Question: Consider 2 views; the opaque (gray) one covers the one with graphics. I want to get an effect, such as if a erazer was sliding along a path with a certain speed, and erazing opaque color into transparent, uncovering the underlaying graphics view (see image).
The only approach i could come up with, is to have considerably many small views instead of the opaque view, and animate aplhas of those. But this seems dumb and heavy solution.
I never had any sserious experience with CoreGraphics nor with CoreAnimation, and reading docs on those can be confusing for a noob. So im asking if someone could give me a nudge, what to read and where to dig. Any help is appreciated.

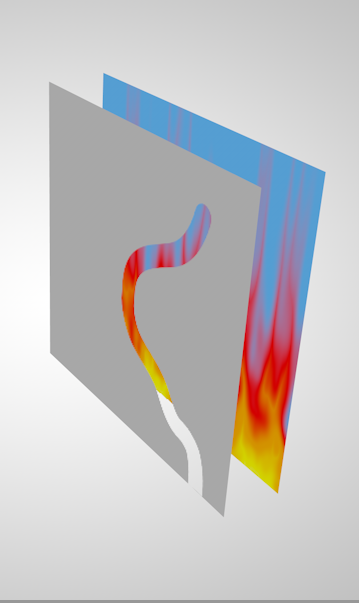
Answer: The simplest solution is to turn your thinking around. Don't imagine erasing gray to reveal the image. Imagine drawing the image on top of the gray.
The way you do this is you put the gray view behind the image view, and you use a 'CAShapeLayer' as the image view's layer mask. Set your "eraser" path as the shape layer's 'path'. Set the shape layer's 'lineWidth' to whatever width you like. Set its 'fillColor' to '[UIColor whiteColor].CGColor'.
If you do that, you'll see the image along the path and gray elsewhere.
To animate the movement of the "eraser", add a 'CABasicAnimation' to the shape layer. Animate the shape layer's 'strokeEnd' property from '@0.0f' to '@1.0f'.